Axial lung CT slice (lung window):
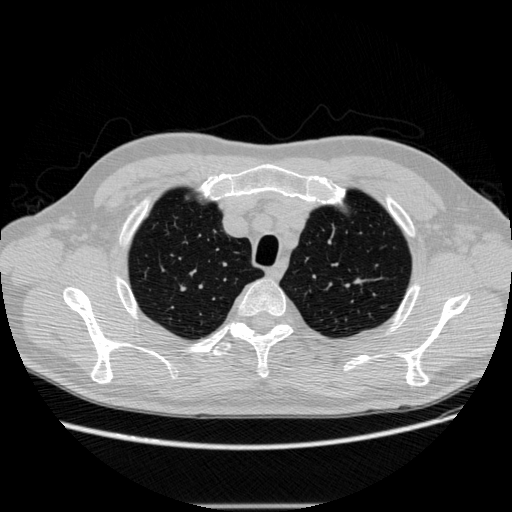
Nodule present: no